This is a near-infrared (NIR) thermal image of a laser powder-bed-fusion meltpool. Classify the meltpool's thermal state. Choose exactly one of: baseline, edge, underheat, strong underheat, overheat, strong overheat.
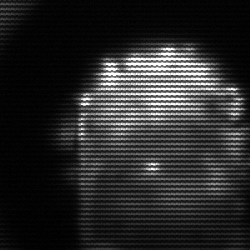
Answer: baseline